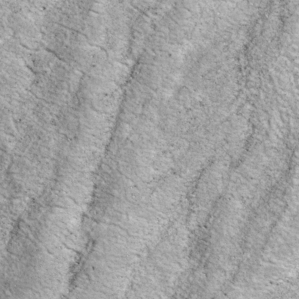
Label: non_frost